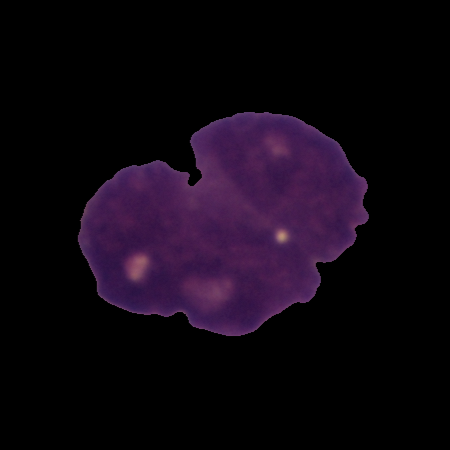
Label: cancer